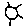
Label: sun